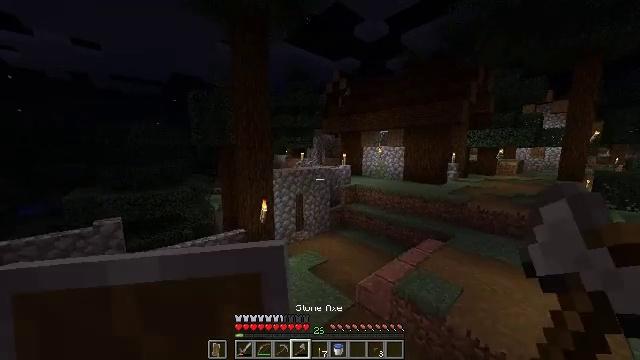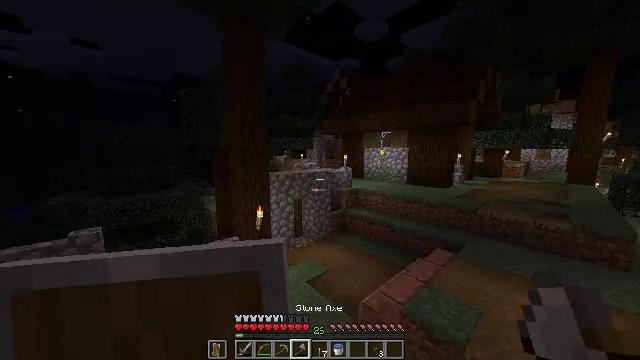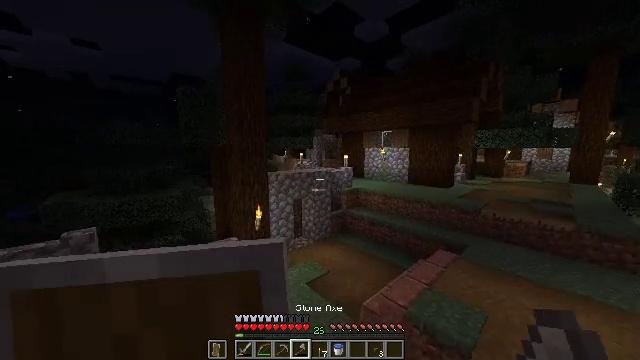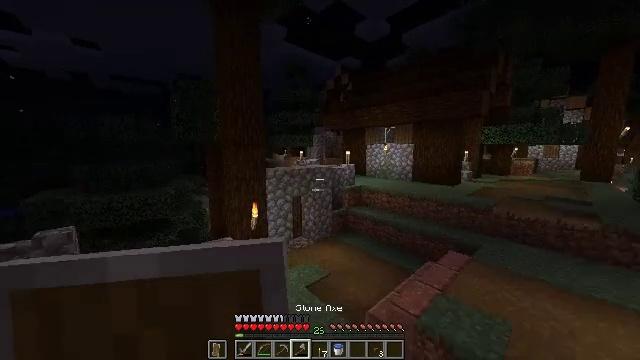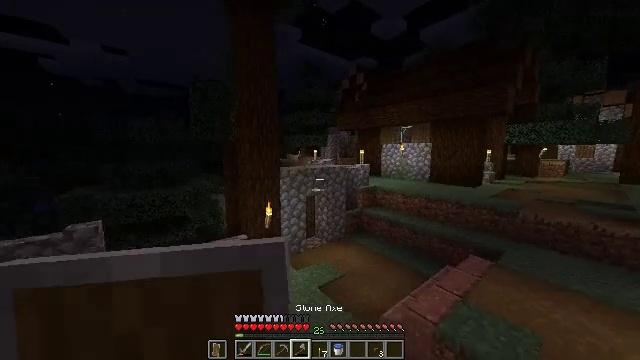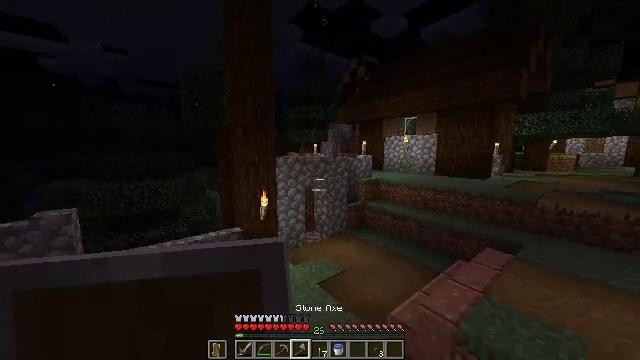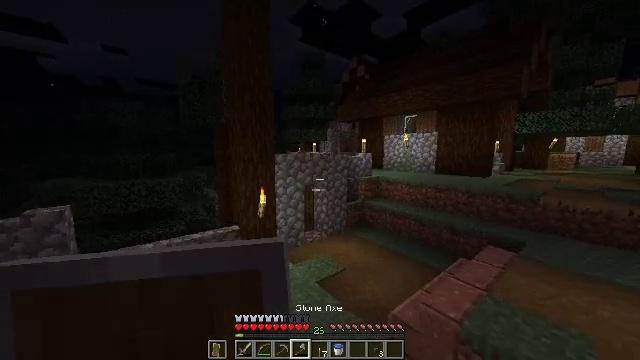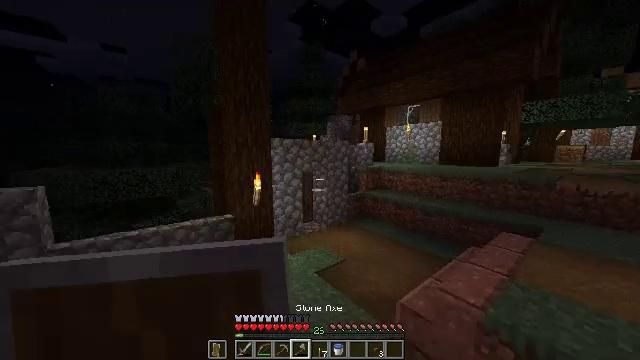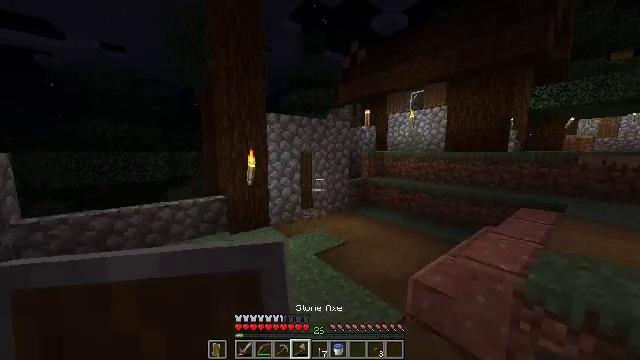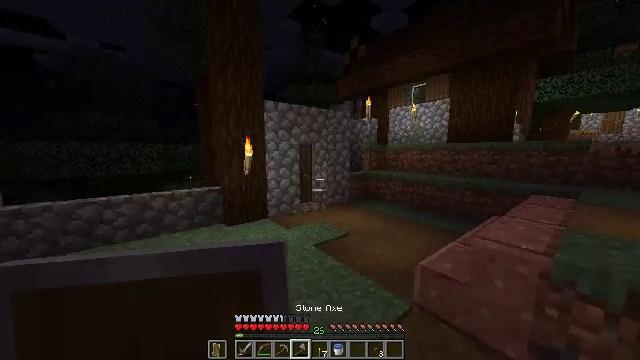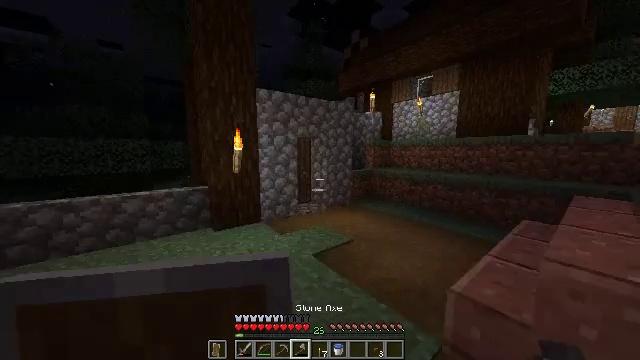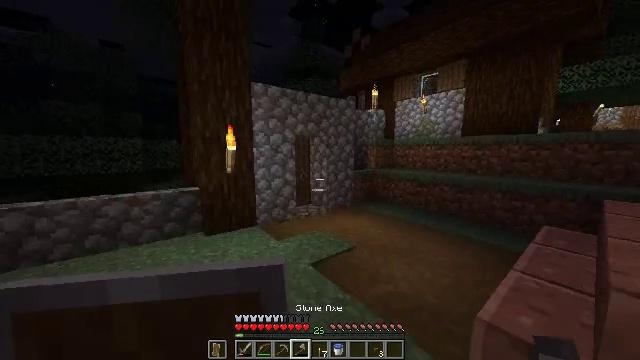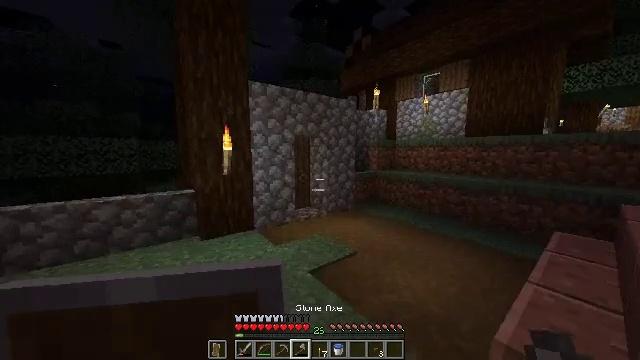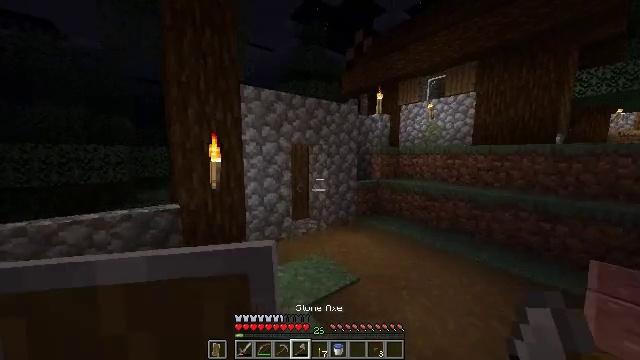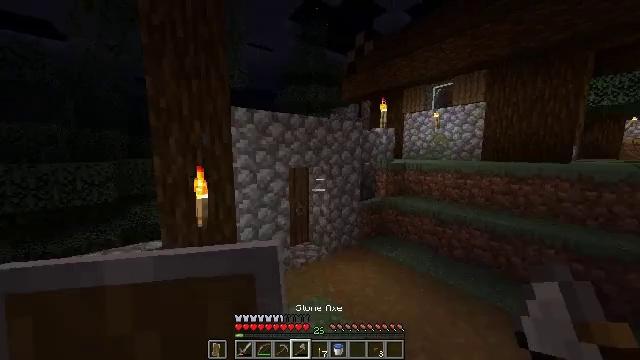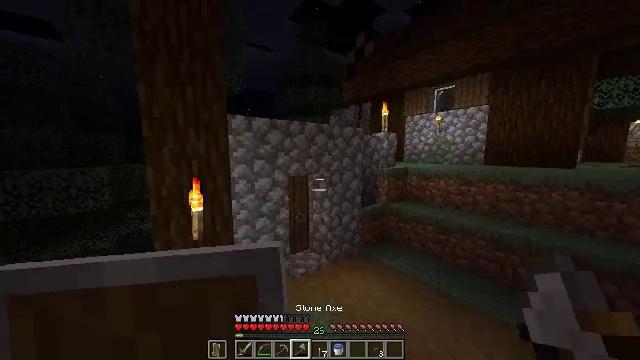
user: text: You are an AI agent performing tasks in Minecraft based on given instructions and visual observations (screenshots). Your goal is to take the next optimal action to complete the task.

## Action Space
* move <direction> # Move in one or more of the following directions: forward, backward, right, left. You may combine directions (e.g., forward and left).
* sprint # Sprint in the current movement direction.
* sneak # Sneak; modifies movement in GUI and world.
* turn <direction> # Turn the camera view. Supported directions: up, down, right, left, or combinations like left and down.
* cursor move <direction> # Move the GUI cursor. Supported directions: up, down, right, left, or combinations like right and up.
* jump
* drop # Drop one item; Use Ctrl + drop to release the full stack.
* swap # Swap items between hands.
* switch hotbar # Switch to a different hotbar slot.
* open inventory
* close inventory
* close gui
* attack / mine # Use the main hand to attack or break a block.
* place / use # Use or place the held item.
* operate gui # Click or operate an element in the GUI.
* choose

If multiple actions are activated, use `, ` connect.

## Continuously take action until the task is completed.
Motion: motion action
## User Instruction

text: Attack the spruce door to gather it.
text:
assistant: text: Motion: move forward
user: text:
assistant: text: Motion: move forward
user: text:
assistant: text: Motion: move forward
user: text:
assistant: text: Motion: move forward, turn left
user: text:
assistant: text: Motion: move forward
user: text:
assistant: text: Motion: move forward
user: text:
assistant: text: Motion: move forward
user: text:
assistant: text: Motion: move forward
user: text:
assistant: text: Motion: move forward
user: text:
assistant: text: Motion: move forward
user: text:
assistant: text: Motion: move forward
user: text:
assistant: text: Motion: move forward
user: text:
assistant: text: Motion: move forward, jump
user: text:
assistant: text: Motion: move forward, jump
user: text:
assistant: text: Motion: move forward, jump
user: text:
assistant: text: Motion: move forward, turn left and down
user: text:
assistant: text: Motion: move forward, turn left and down
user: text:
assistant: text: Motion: move forward, turn left and down
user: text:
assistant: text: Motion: move forward and move right, turn left and down
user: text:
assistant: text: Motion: move forward and move right, turn left
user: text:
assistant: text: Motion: move forward and move right, turn left
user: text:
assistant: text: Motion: move forward and move right
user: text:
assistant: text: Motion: move forward, attack / mine
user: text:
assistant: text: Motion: move forward, turn left and up, attack / mine
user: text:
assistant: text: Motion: move forward, turn left and up, attack / mine
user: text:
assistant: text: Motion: move forward, attack / mine
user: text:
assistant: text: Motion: turn left, attack / mine
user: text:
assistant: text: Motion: turn left and down, attack / mine
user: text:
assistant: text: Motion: turn left and down, attack / mine
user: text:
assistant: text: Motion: turn left and down, attack / mine